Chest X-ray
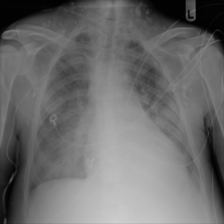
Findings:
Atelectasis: negative
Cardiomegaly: negative
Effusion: positive
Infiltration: negative
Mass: negative
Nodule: positive
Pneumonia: negative
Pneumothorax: negative
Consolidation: negative
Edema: negative
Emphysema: negative
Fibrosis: negative
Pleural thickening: negative
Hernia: negative